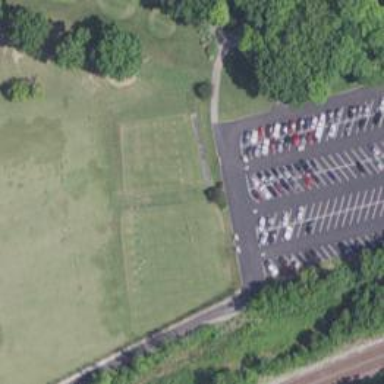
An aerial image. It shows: Path for both road and golf.